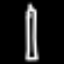
Label: pencil